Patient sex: M
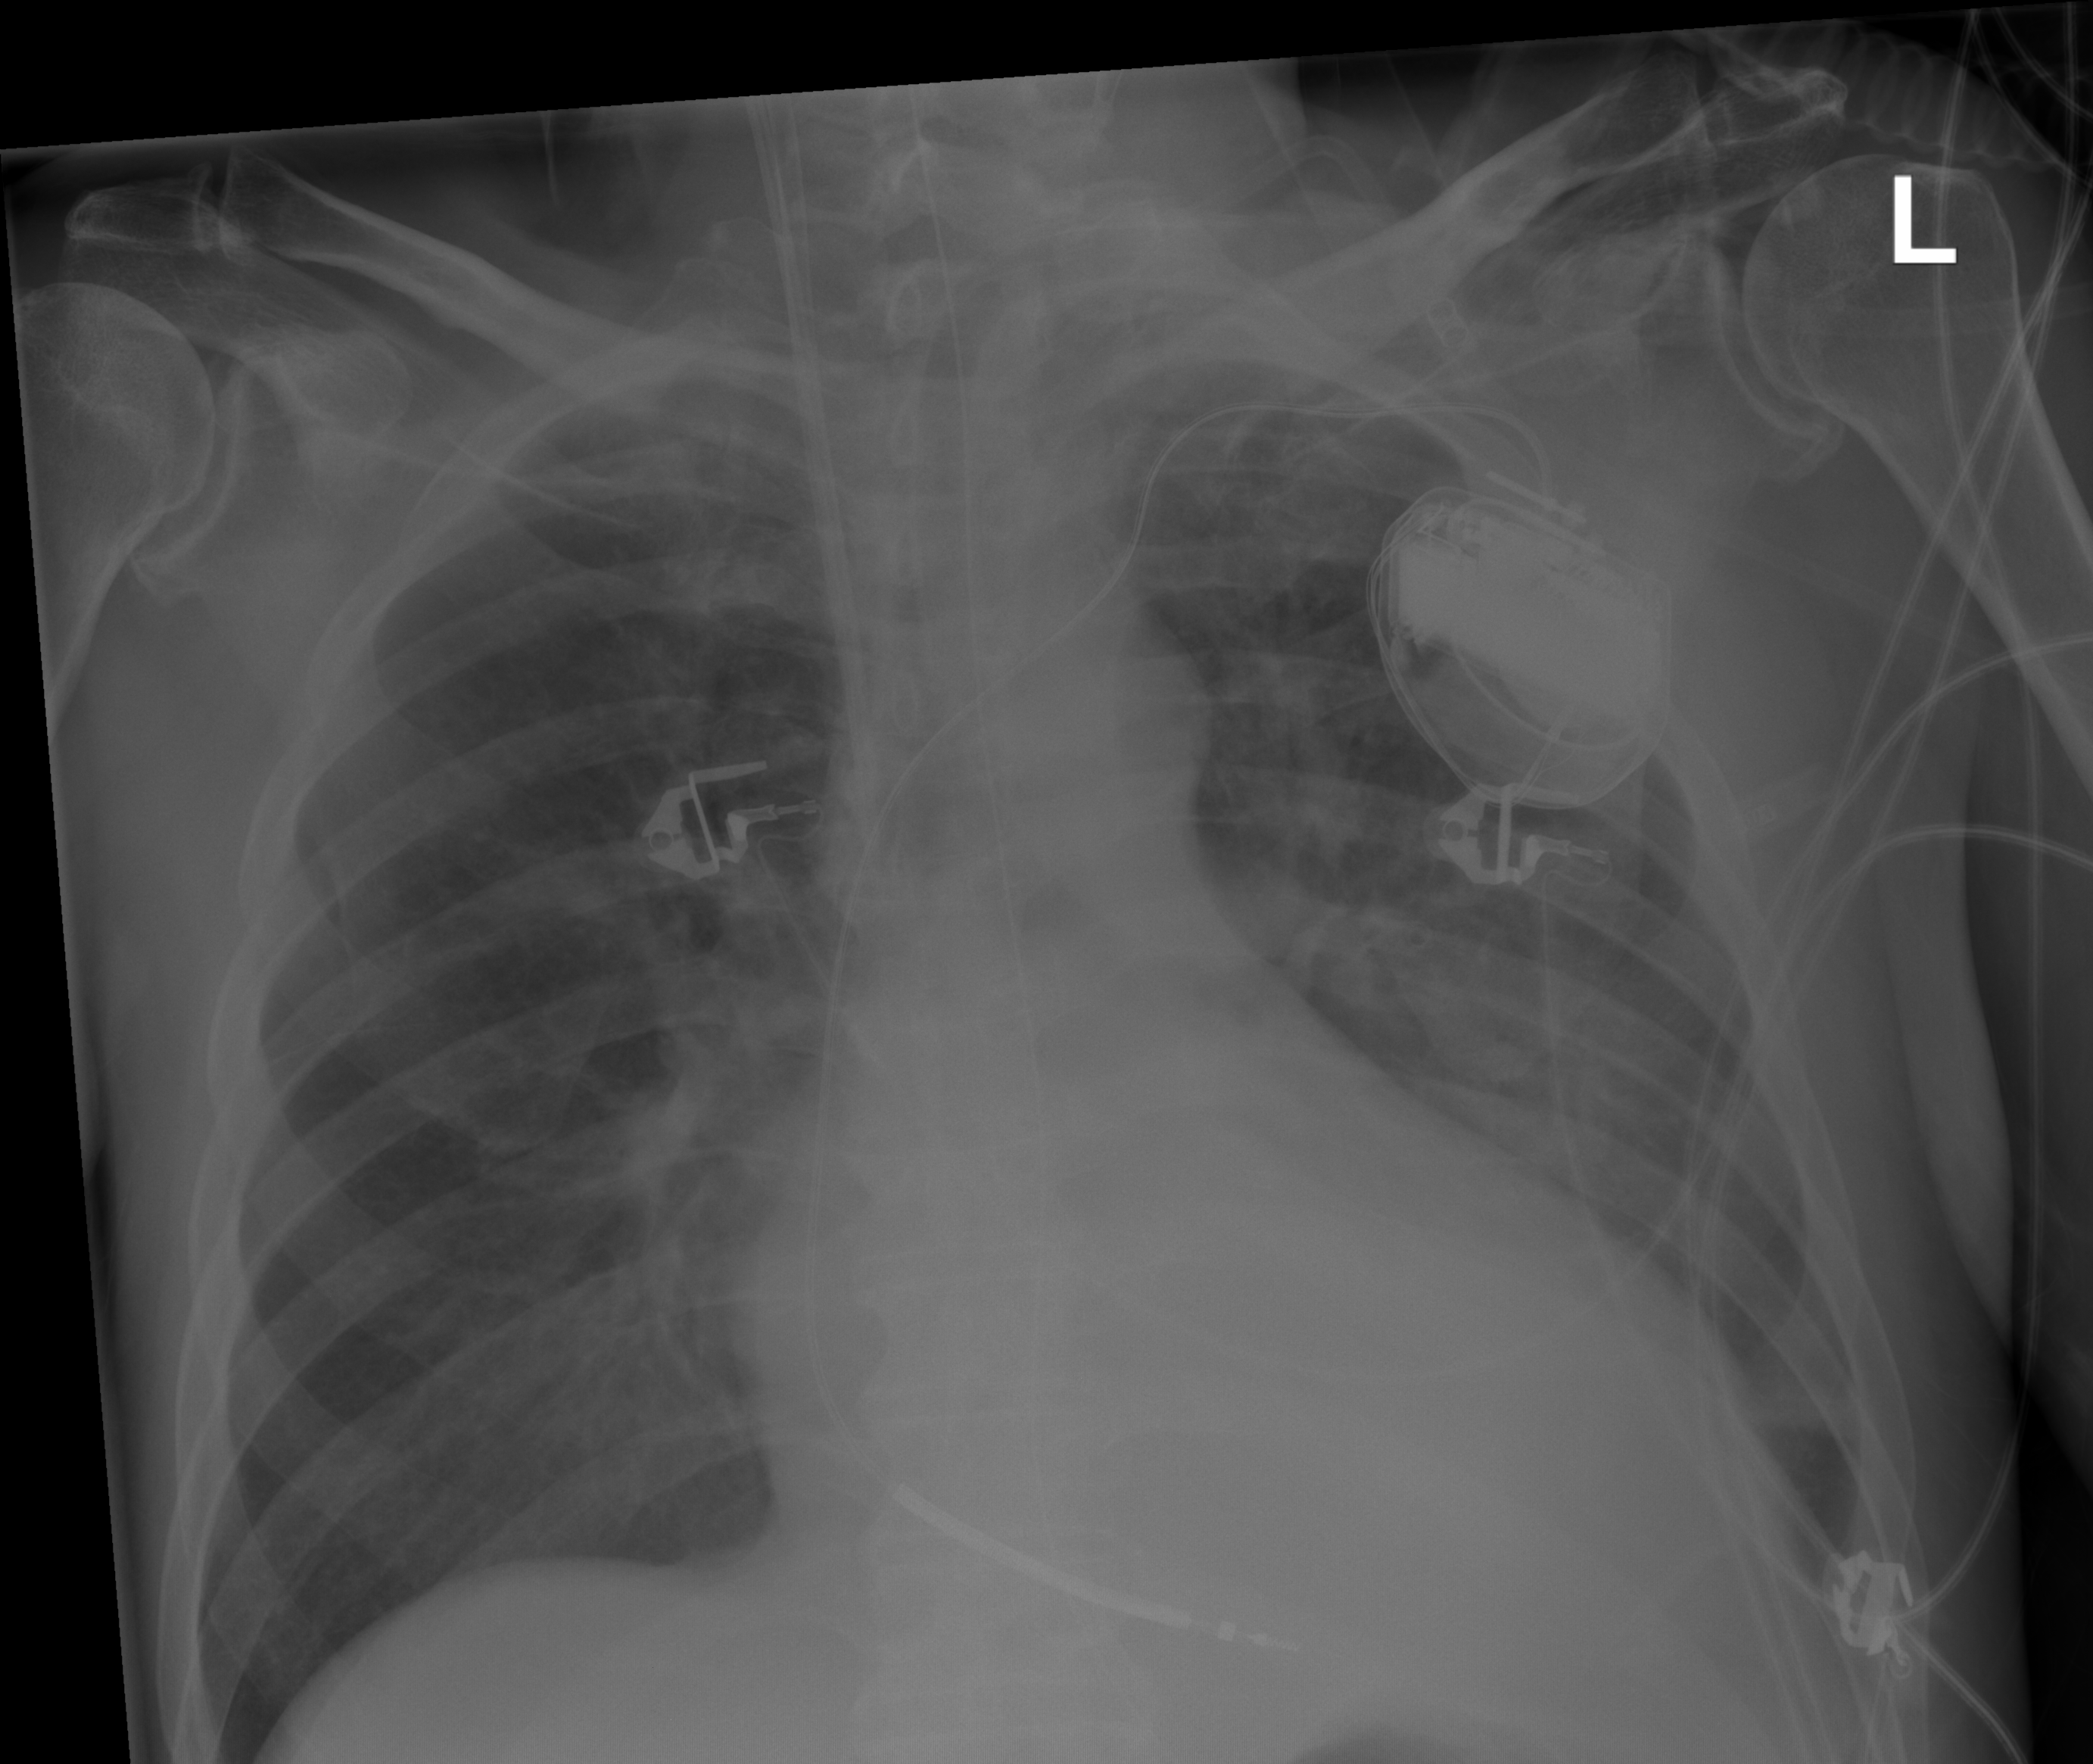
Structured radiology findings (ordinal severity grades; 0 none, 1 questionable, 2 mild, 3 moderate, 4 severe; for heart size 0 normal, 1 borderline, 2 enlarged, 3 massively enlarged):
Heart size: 2
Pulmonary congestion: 1
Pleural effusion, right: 1
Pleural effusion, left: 1
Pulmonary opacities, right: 0
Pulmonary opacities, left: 0
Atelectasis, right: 0
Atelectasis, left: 2